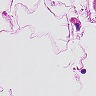
Metastatic tissue present: no